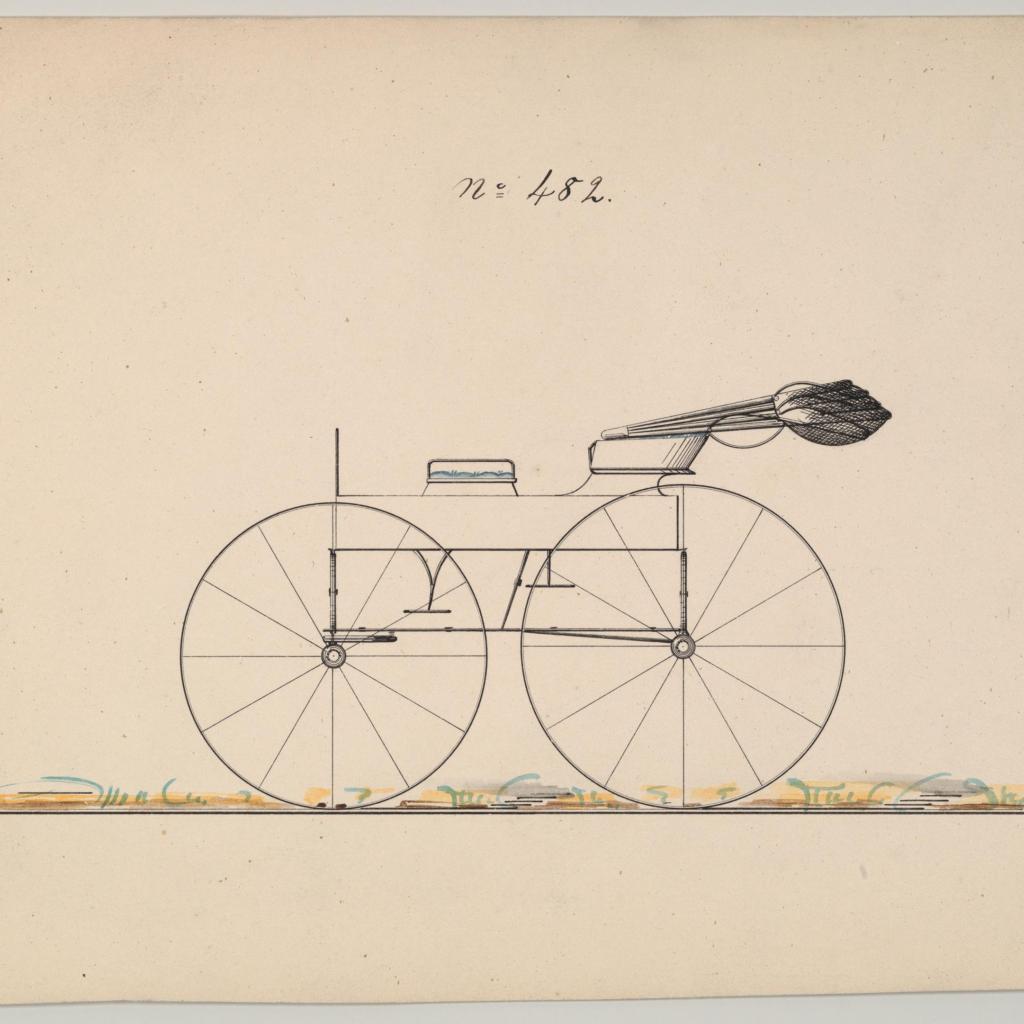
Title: Two Seat Wagon #482
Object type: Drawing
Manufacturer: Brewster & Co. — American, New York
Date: ca. 1865
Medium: Pen and black ink, watercolor
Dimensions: sheet: 6 3/8 x 9 in. (16.2 x 22.9 cm)
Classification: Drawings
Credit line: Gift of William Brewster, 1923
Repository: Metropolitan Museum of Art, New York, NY